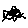
Label: fish